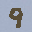
Label: 9